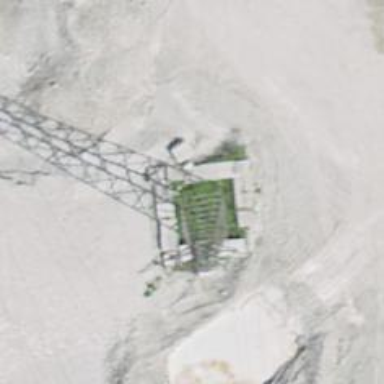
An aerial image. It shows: Power tower.